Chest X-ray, PA view. Patient: 48 years old, sex M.
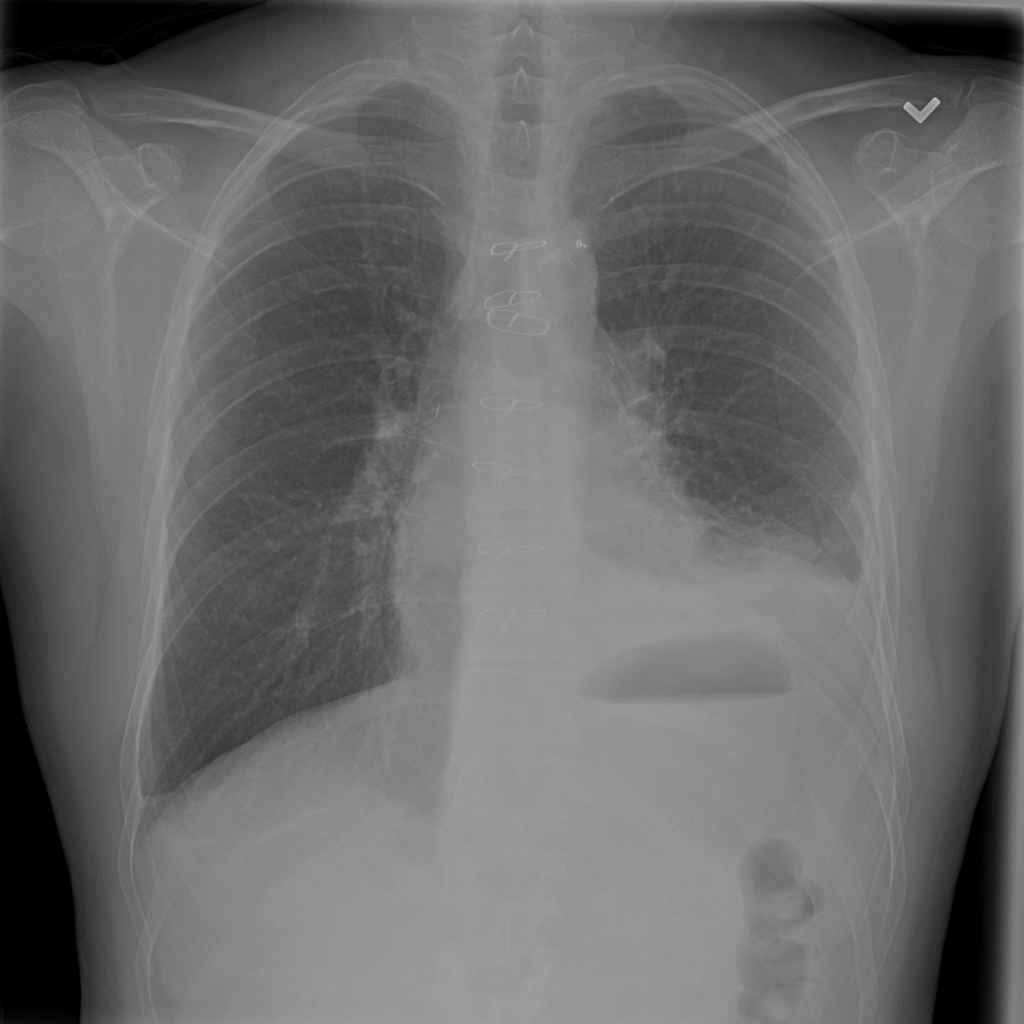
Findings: No Finding